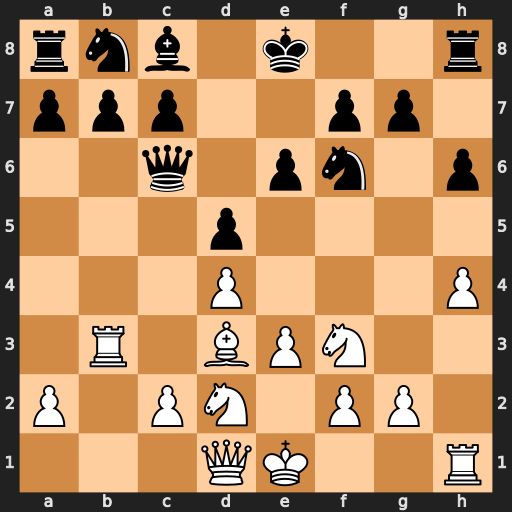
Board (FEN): rnb1k2r/ppp2pp1/2q1pn1p/3p4/3P3P/1R1BPN2/P1PN1PP1/3QK2R
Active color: w
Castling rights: Kkq
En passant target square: -
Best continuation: Bb5 Qxb5 Rxb5